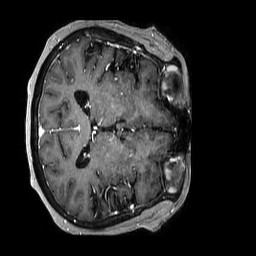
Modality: T1w
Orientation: axial
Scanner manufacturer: philips
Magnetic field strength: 3 T
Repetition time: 0.006591 s
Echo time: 0.002958 s